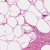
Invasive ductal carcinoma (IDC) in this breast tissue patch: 0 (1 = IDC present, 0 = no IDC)